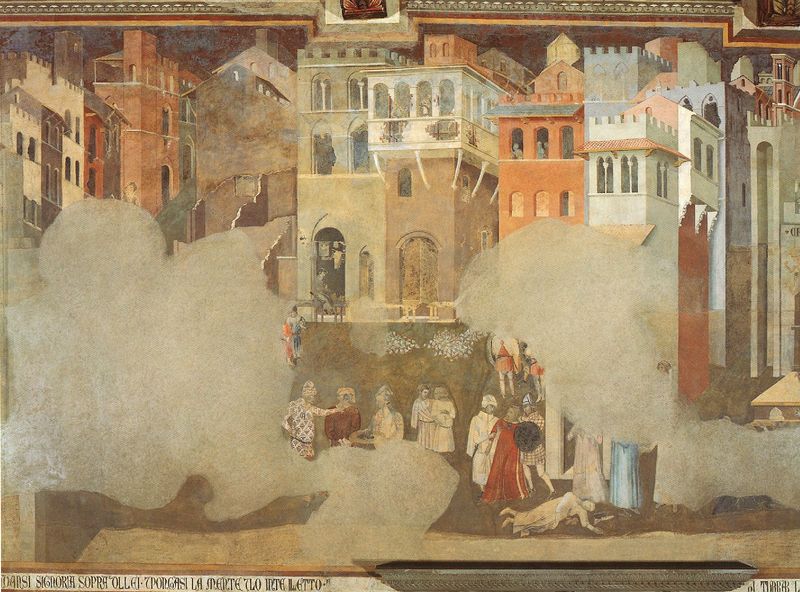
Titel: Sala dei Nove im Pal. Pubblico in Siena
Künstler: Ambrogio Lorenzetti
Standort: Siena, Palazzo Publico (EU - I - Toskana)
Schlagwörter: blau, gemälde, kampf, mann, menschen, stadt, bunt, fenster, orange, säulen, weiss, zeichnung, gebäude, rot, beige, leute, alt, rahmen, tod, toter, häuser, rauch, gewand, personen, hellblau, balkon, japan, schrift, platz, empore, gewalt, blue, crowd, fight, men, people, red, soldaten, soldier, white, window, green, windows, symmetrie, inschrift, brown, floor, perspective, liegend, zinnen, bögen, schild, glaube, türme, schwert, soldat, staub, rüstung, flecken, tore, smoke, man, mittelalter, building, house, houses, street, tower, village, zerstört, death, marktplatz, fresko, color, ruin, liegt, fresco, erdtöne, beschädigung, dead, town, mittelmeer, city, ancient, torbögen, rome, lateinisch, square, buildings, italian, art, pastel, lücke, menschn, medieval, lines, beschädigt, pest, market, violence, mural, dust, text, wall painting, helmets, h#user, damaged, flanders, old city, damage, zimmen, dusty, fiht, figth, art work, old town, dust storm, lückenhaft, mersonen